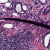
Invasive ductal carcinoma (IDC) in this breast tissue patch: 1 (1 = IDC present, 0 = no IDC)